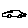
Label: car